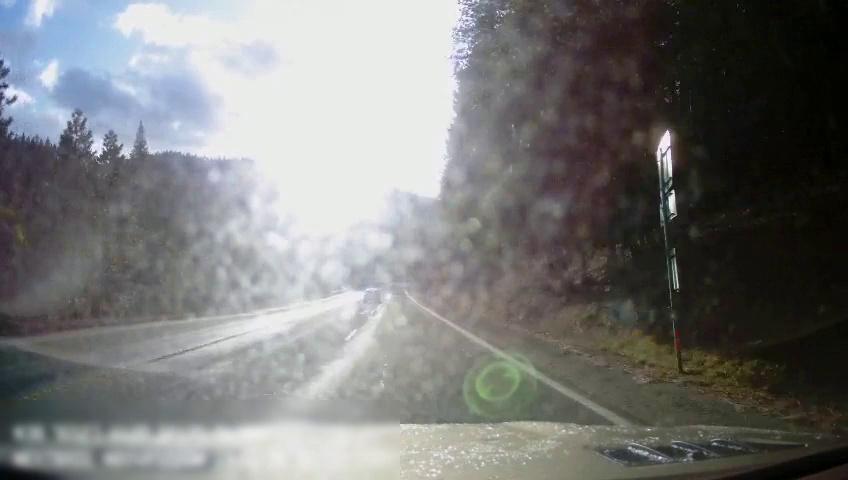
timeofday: Day
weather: Sunny
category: Drivable Space
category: Vehicles | SUV
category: Lanes | Current Lane
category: Lanes | Current Lane